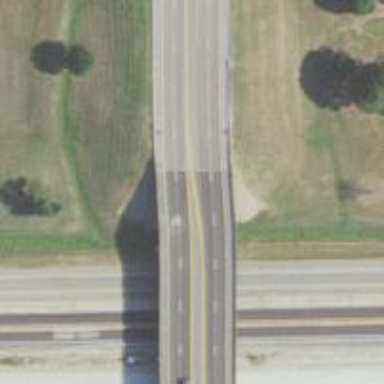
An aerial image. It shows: Secondary road crossing viaduct bridge.